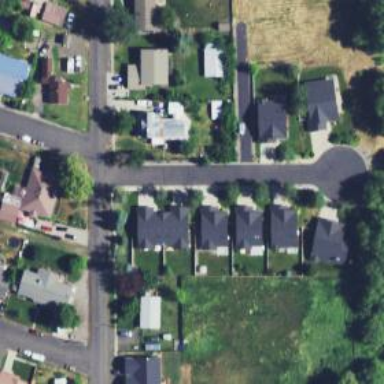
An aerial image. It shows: Living street.